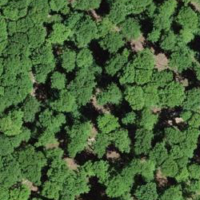
EUNIS habitat code: 41
Species observed at this site:
Lathyrus vernus